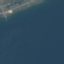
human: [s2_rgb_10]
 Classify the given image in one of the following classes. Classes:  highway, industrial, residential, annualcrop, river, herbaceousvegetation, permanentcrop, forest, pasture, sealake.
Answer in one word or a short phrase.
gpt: SeaLake